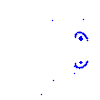
Particle: pion